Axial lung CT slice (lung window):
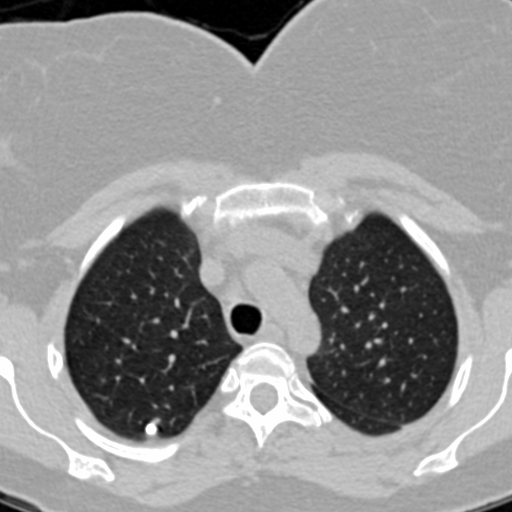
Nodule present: yes
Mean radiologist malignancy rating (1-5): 1